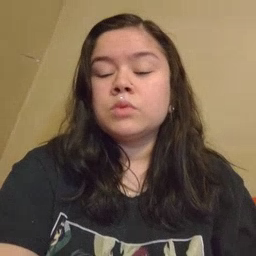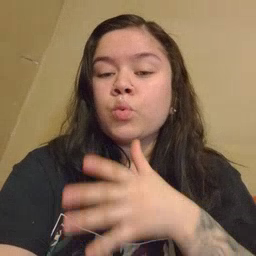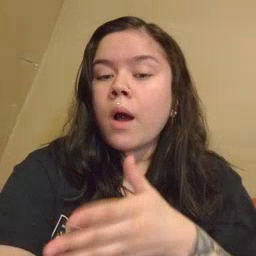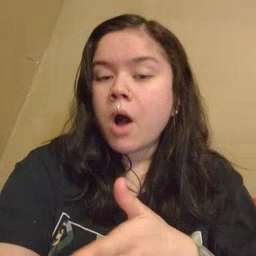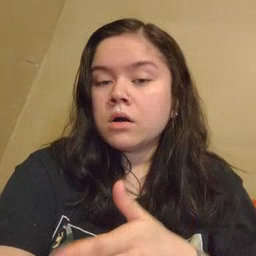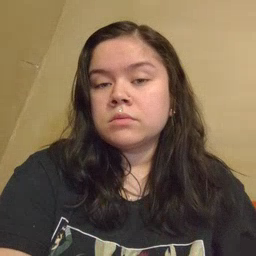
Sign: grandma